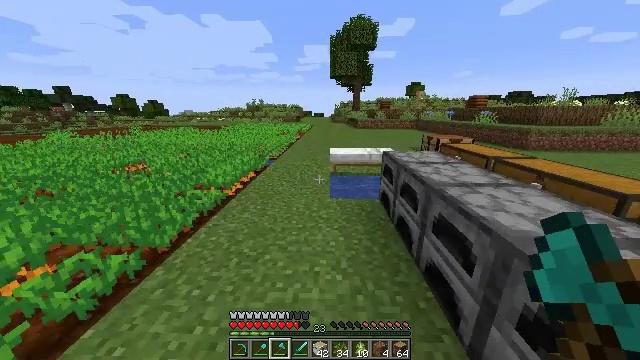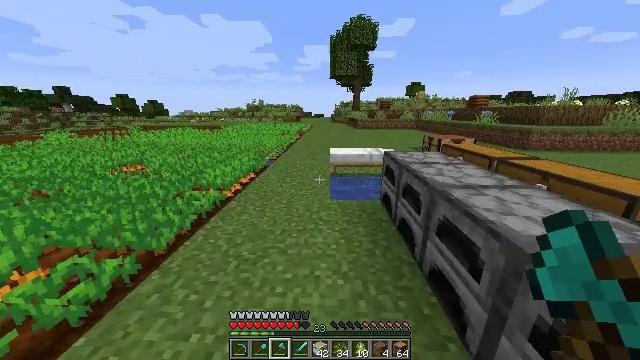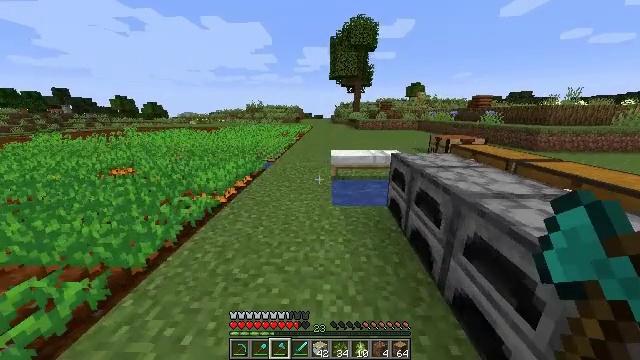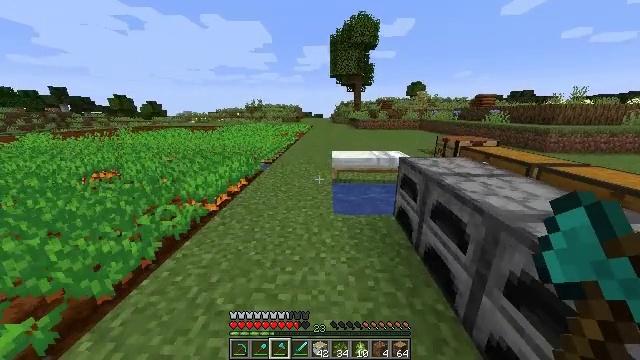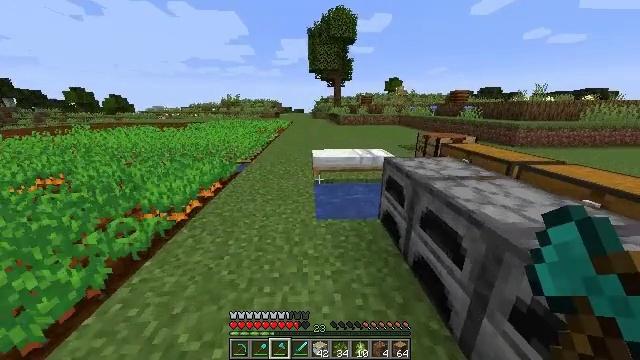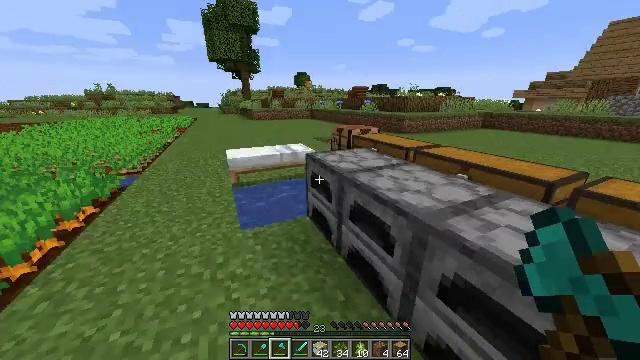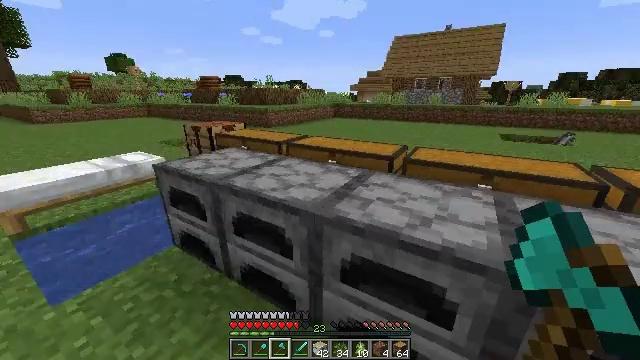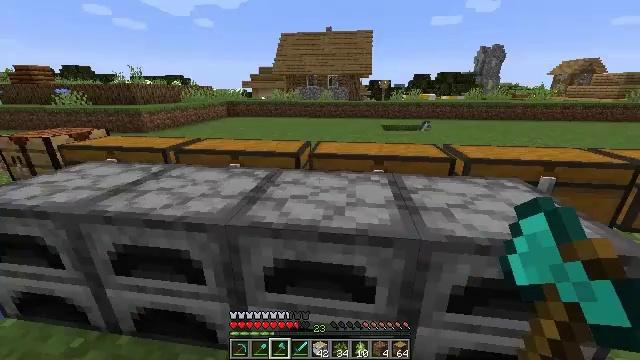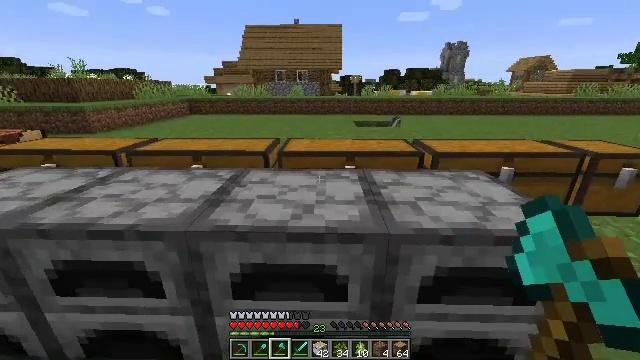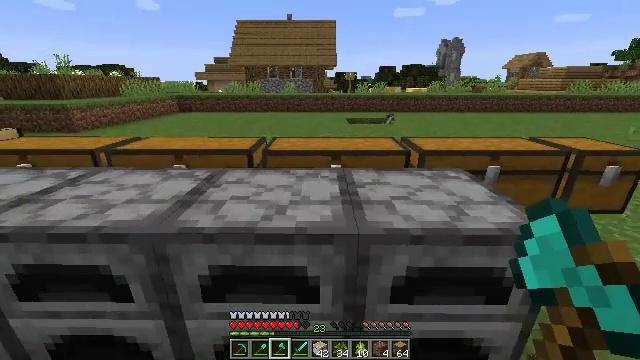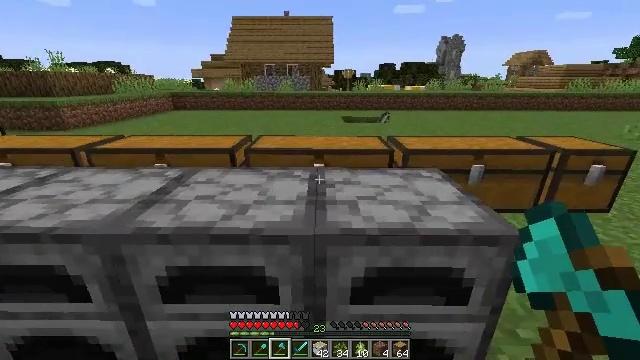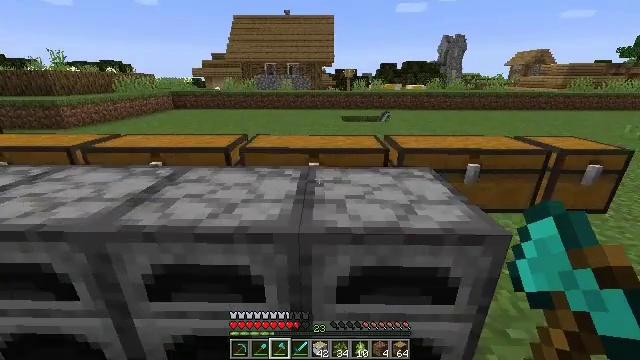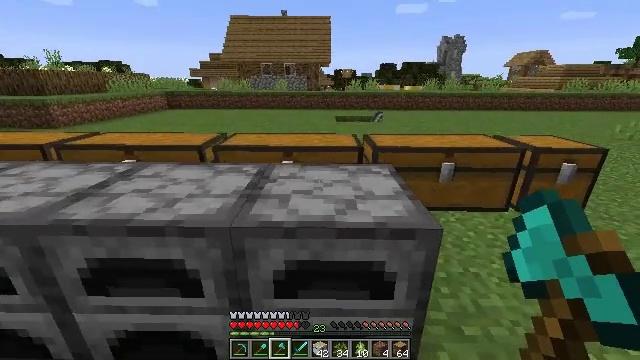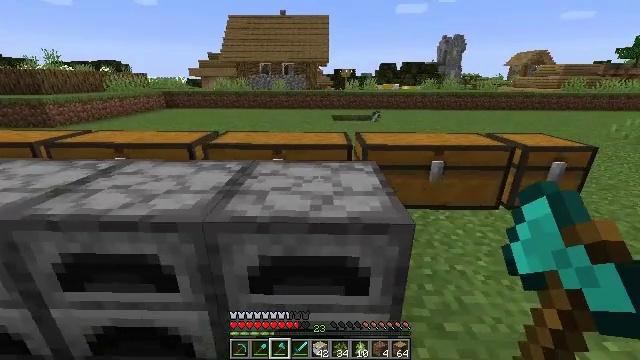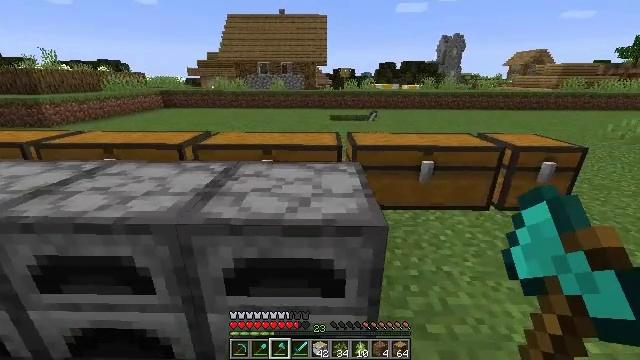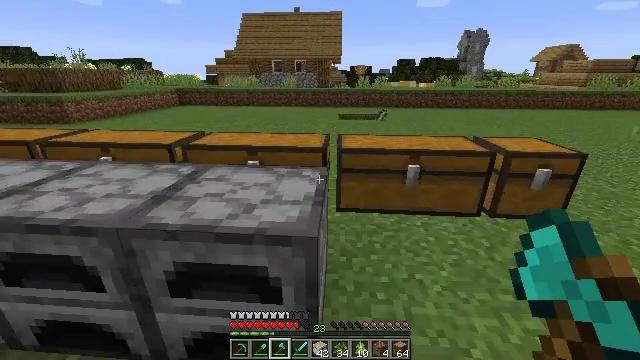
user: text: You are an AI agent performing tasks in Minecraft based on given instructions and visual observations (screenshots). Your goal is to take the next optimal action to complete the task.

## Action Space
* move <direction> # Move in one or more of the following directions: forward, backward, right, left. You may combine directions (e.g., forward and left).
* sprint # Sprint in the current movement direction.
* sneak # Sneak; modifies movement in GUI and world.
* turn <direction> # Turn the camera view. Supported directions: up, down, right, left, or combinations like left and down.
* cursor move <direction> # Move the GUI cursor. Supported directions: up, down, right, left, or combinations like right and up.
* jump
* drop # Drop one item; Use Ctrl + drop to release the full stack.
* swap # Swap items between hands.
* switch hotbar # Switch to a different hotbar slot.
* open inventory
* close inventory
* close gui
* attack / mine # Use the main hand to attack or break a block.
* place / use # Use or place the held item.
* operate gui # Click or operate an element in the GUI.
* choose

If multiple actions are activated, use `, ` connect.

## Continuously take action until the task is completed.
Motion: motion action
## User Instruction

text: Craft some pumpkin seeds.
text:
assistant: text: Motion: move forward
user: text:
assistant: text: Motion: move forward
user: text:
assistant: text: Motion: move forward
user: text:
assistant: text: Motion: move forward, turn right and down
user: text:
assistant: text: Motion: turn right and down
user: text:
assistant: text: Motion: turn right
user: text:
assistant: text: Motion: turn right
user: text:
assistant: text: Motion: move right, turn right
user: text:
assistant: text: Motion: move right, turn right
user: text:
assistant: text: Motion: move right
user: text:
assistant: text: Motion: move right
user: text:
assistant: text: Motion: move right
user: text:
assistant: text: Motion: move right
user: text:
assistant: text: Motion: move right
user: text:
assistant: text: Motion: move right, turn left
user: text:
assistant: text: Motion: move forward and move right, turn right
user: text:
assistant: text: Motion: move forward and move right, turn right and down
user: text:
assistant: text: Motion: move forward and move right, turn right
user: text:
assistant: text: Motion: move forward and move right
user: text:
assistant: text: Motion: move forward and move right, turn left
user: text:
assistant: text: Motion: move forward and move right, turn left and down
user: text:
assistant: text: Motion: move forward and move right, turn left and down
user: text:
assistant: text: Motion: move forward, turn left, use / place
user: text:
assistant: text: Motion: move forward, use / place
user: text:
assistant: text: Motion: move forward, use / place
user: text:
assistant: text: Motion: no_op
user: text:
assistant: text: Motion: no_op
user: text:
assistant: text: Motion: no_op
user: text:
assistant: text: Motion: no_op
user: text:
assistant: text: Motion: no_op